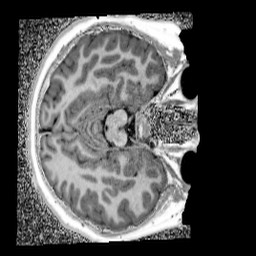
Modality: UNIT1_denoised
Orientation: axial
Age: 10
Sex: female
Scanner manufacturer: siemens
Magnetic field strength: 3 T
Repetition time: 4 s
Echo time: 0.00299 s